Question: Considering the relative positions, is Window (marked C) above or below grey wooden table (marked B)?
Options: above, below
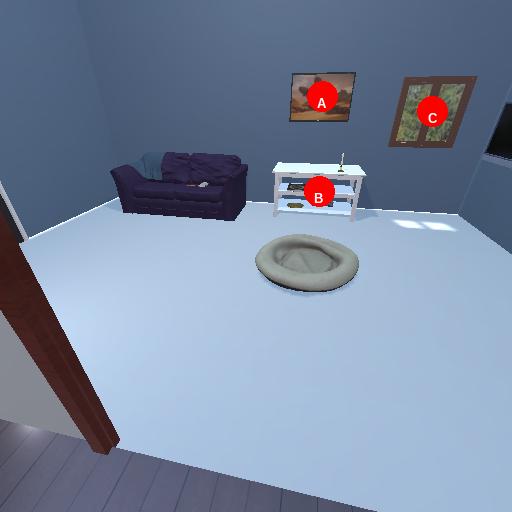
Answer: above